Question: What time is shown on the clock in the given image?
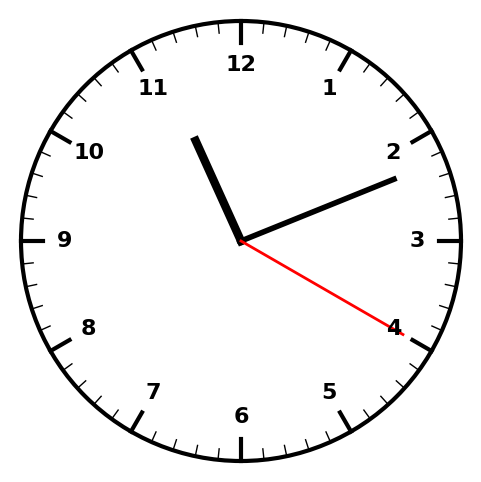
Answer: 11:11:20